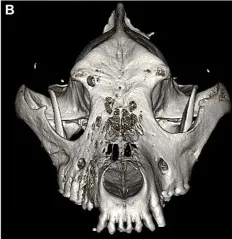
Panels. Represent pre-operative CT,. Three-dimensional (3D) reconstruction. The large bone defects in the frontal, maxillary, and nasal bones.
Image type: radiology (ct)